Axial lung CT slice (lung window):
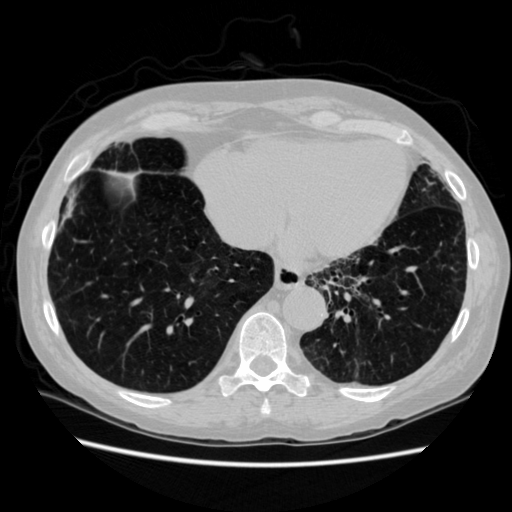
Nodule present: no